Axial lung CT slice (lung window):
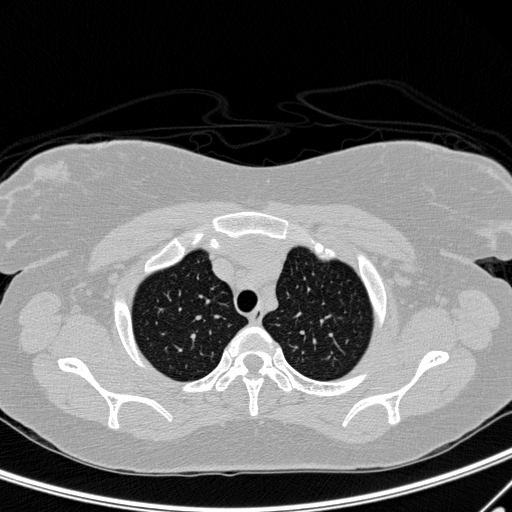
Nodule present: no